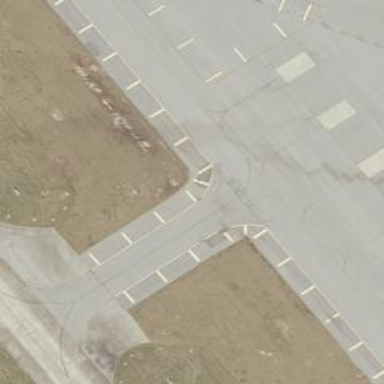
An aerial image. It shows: View of taxiway at the airport.